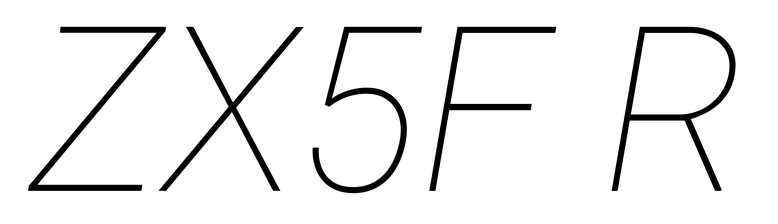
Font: Roboto-Italic_Thin_Italic